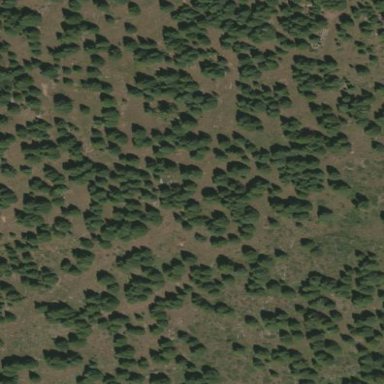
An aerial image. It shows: Forest area.